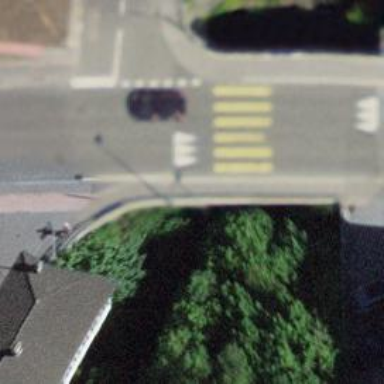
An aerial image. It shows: Zebra crossing on the road.